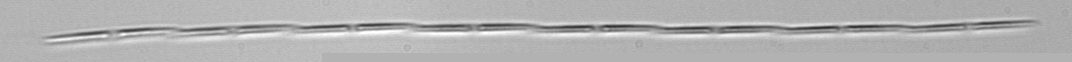
Label: Pseudo-nitzschia